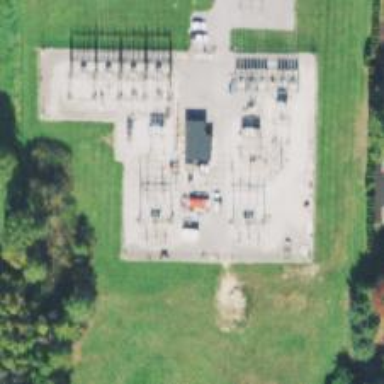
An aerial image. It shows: Switch used for power control.